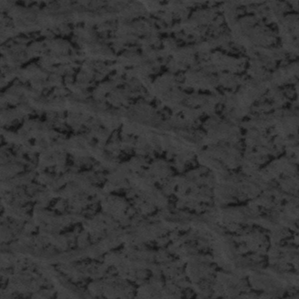
Label: frost